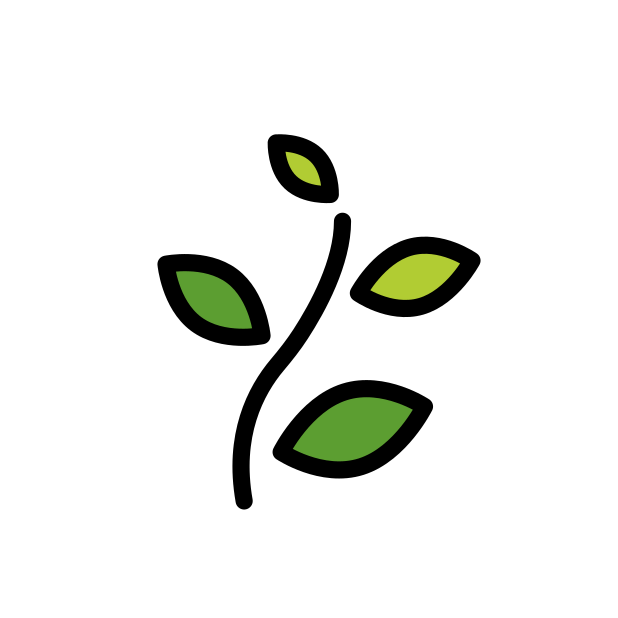
herb